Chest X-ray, PA view. Patient: 48 years old, sex M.
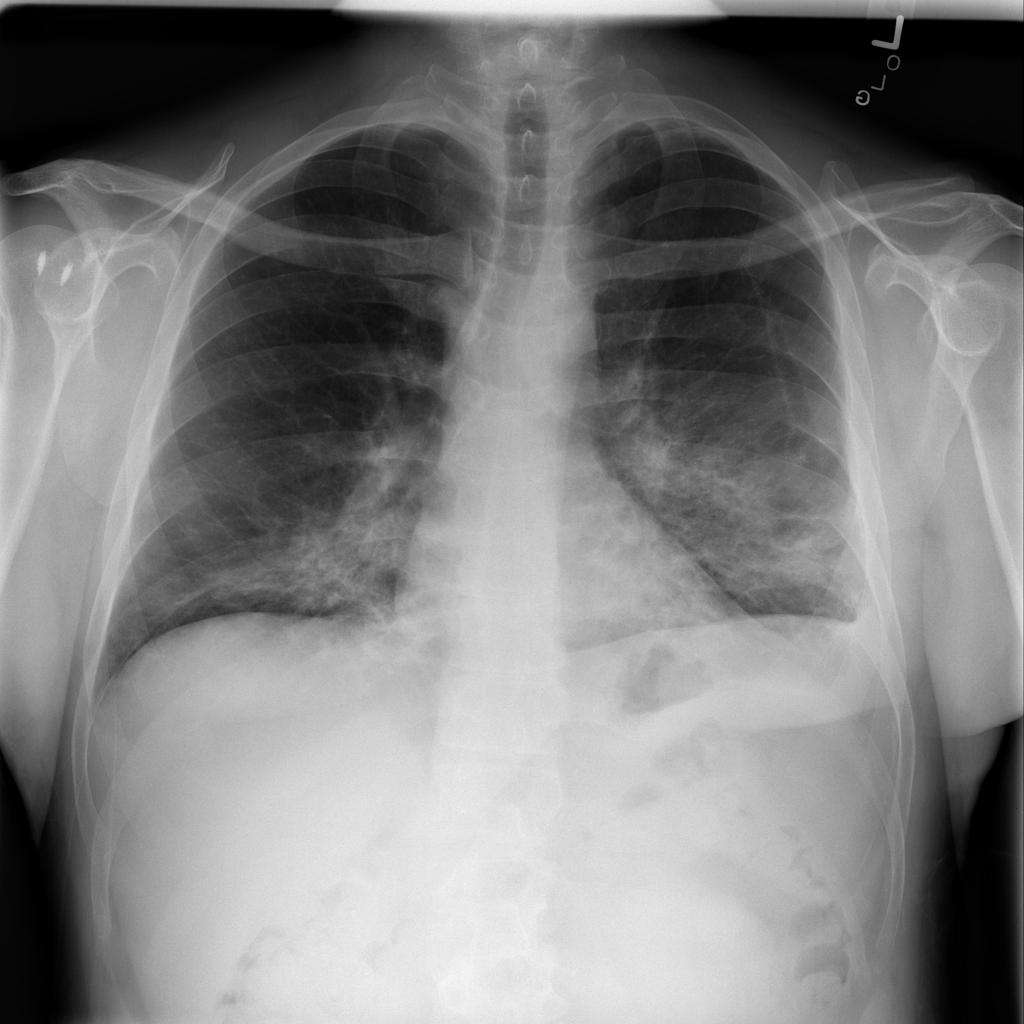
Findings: Infiltration, Pleural_Thickening